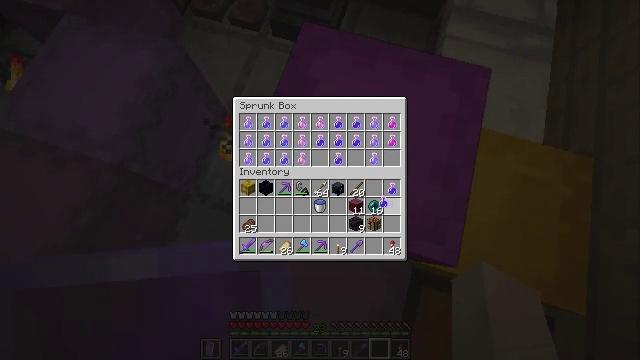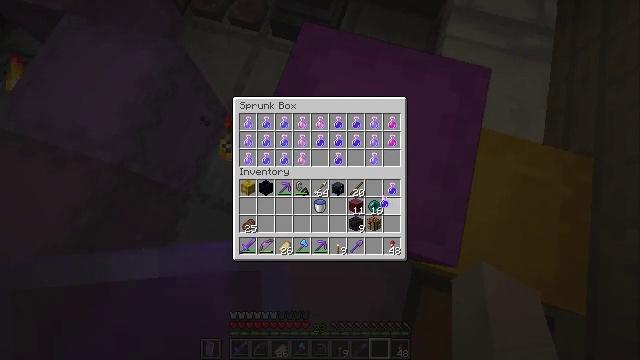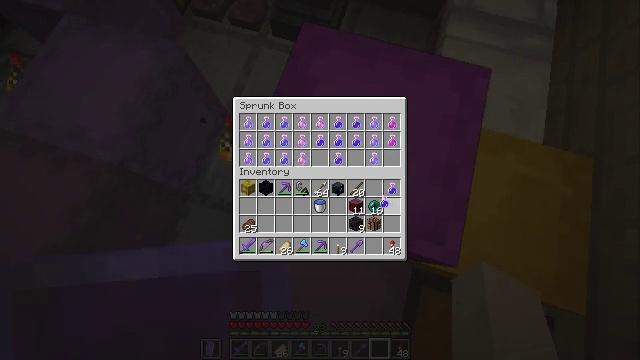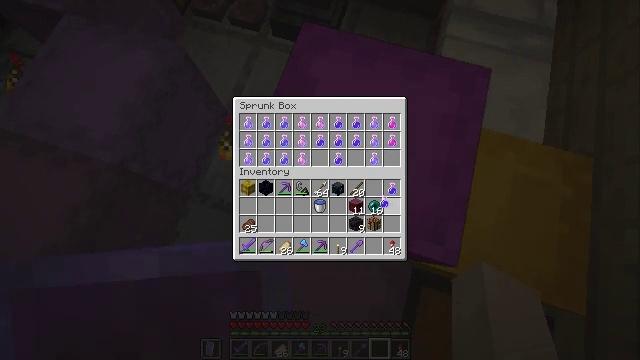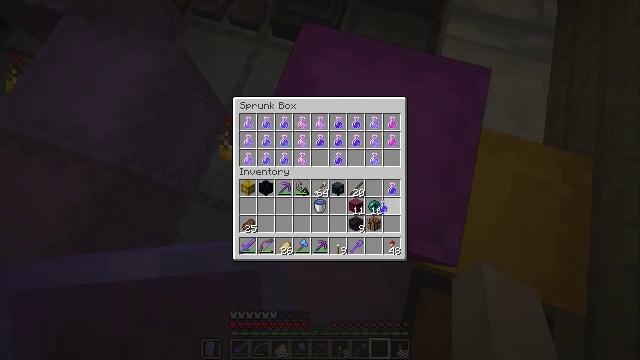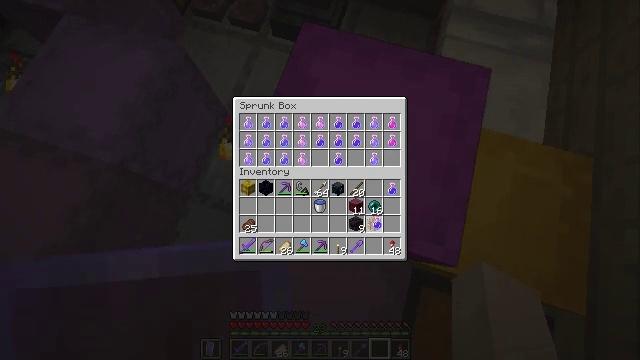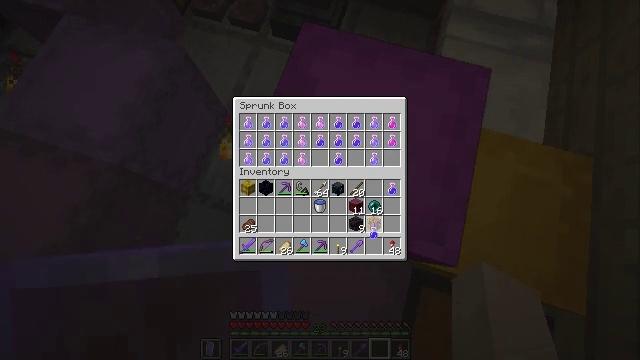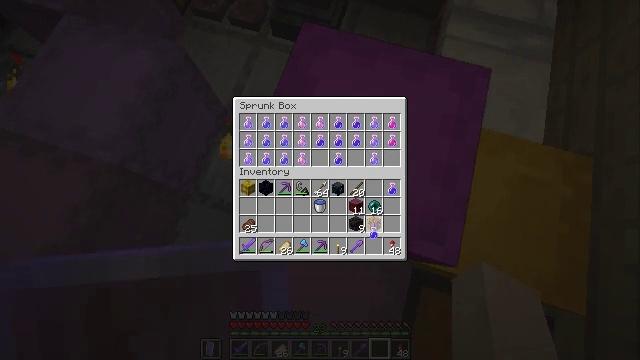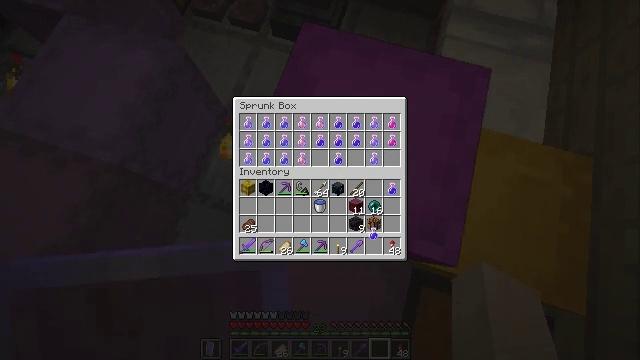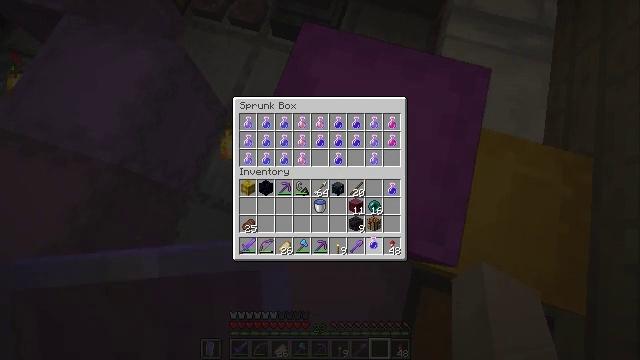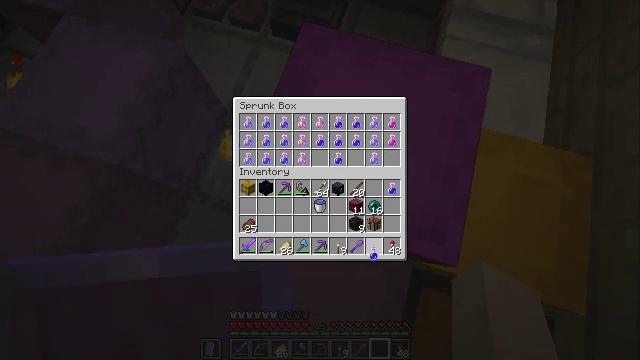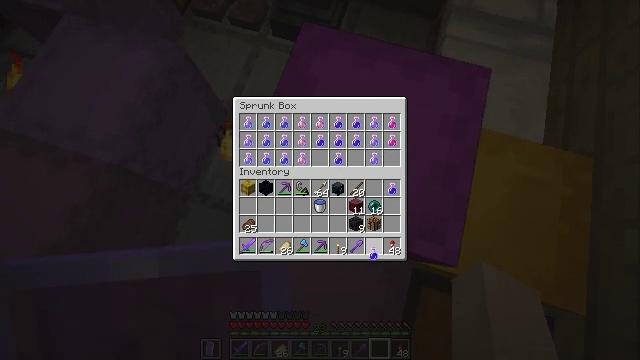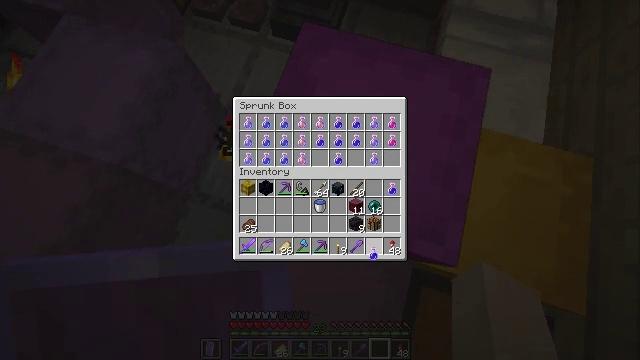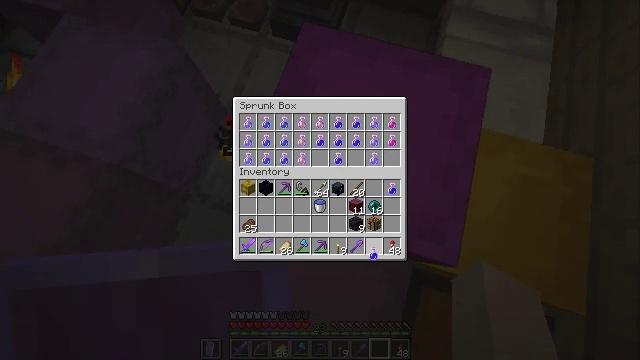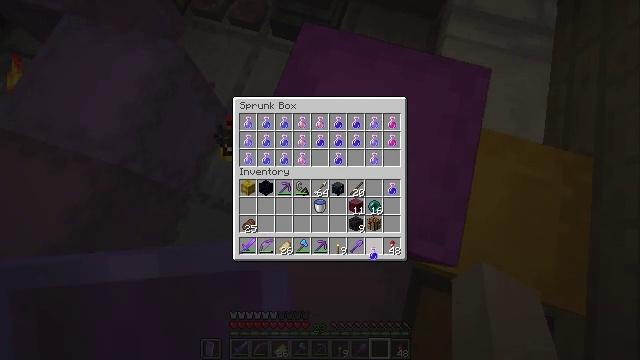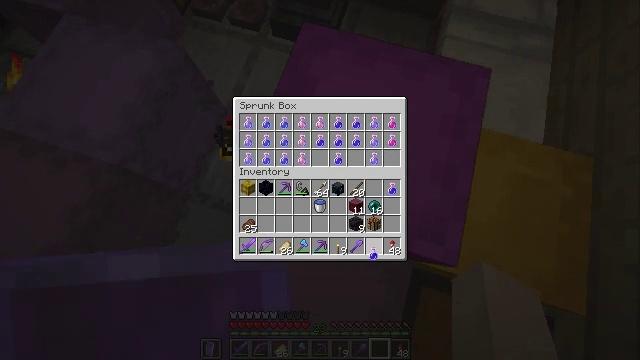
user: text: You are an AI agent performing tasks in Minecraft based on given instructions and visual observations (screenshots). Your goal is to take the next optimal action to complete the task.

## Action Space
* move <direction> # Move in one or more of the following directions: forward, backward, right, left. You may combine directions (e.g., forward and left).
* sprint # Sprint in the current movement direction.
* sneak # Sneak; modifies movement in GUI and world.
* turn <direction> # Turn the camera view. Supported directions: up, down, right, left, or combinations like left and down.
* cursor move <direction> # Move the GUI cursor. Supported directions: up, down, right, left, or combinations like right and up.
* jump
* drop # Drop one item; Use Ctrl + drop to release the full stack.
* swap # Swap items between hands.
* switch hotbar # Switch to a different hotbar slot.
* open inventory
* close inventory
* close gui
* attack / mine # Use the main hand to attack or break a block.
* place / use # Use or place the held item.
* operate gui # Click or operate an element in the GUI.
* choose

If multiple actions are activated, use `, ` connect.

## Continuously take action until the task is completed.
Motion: motion action
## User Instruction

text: Gather the magenta shulker box from the ground.
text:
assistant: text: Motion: no_op
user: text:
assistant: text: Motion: no_op
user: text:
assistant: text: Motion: no_op
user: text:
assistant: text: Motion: no_op
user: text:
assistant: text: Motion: turn down
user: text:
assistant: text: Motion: turn down
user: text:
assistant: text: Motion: no_op
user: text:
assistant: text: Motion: no_op
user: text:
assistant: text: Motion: turn down
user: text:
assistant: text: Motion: turn down
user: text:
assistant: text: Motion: no_op
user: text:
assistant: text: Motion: no_op
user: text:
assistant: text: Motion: no_op
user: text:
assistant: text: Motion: no_op
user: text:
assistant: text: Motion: no_op
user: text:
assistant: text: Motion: no_op
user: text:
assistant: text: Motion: no_op
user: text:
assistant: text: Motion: no_op
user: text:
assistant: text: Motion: no_op
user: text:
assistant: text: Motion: no_op
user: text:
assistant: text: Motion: attack / mine
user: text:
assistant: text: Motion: attack / mine
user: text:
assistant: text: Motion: attack / mine
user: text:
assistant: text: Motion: no_op
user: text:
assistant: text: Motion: no_op
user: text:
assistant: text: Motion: no_op
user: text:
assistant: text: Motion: no_op
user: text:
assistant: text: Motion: no_op
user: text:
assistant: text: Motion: no_op
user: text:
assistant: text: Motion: no_op